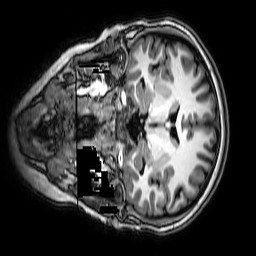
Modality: T1w
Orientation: coronal
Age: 18
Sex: female
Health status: ill
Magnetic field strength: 3 T
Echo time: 0.0038 s